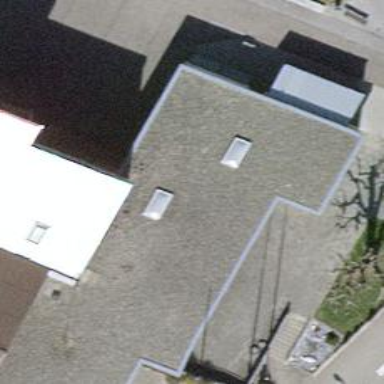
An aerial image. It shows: Kindergarten.